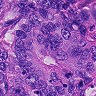
Metastatic tissue present: yes